Question: 1:here is a SQL query , which i find in the book
'''
select distinct T.branch_name
from branch as T, branch as S
where T.assets > S.assets and
S.branch_city = 'Brooklyn'
'''
what i am confused is T and S both indicate table branch right? why they use 'T.assets>S.assets', is it the same as 'branch.asset > branch.asset' what's the difference.
2: the meaning of the following query is to "Find all customers who have an account at all branches located in Brooklyn"

But I did not get it somehow, also struggle with the key word
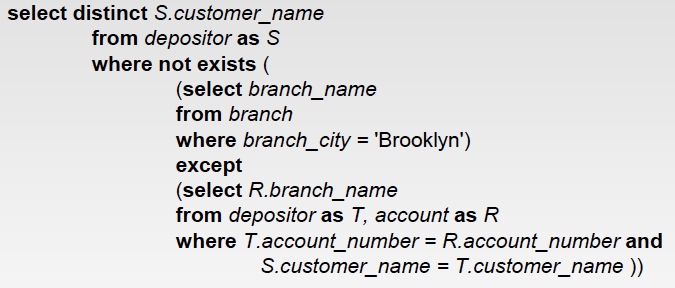
Answer: Think of code like this:
'''
for (i=0; i<10; ++i)
for (j=0; j<10; ++j)
print i, j
'''
How can i and j not be the same value? Easy -- they are both looping over the same set of values from 0 to 9, but on each iteration of the loop, they each have a value within that range of integers.
That's similar to table aliases. Think of a join like this kind of nested loop. Each time two rows are joined, S and T are (which is the technical term) that reference one row at a time in your 'branch' table.